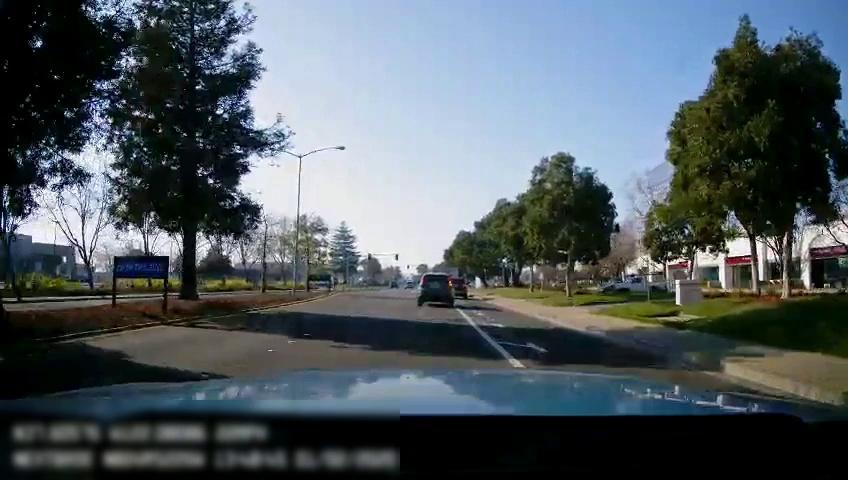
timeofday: Day
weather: Sunny
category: Drivable Space
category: Drivable Space
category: Vehicles | SUV
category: Vehicles | SUV
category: Lanes | Current Lane
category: Lanes | Alternate Lane
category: Lanes | Current Lane